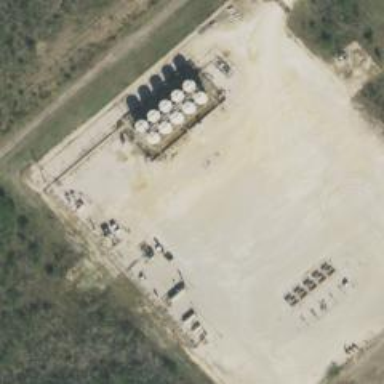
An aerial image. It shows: Storage tank with man-made structure.